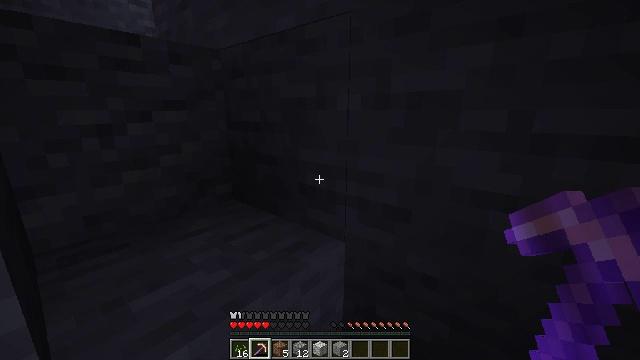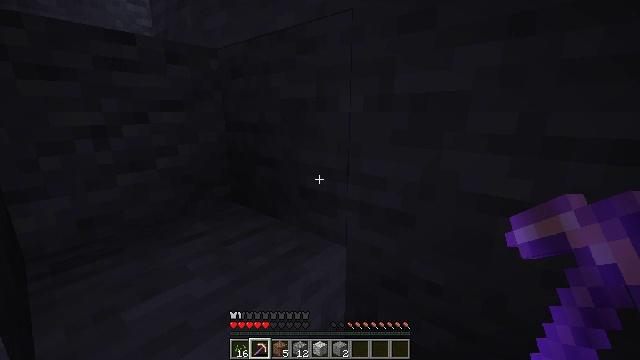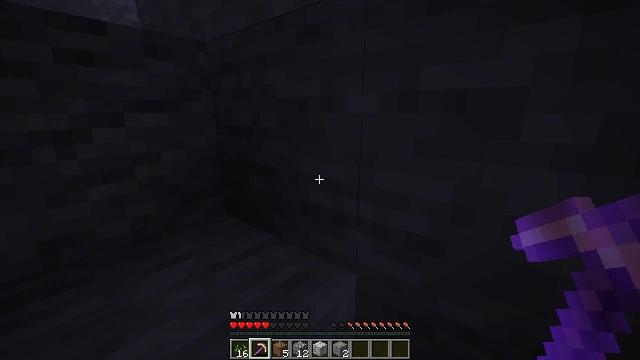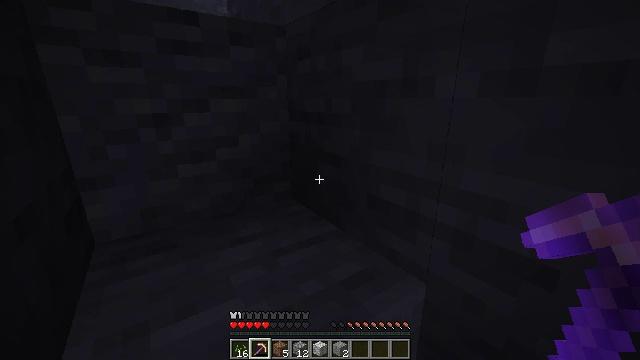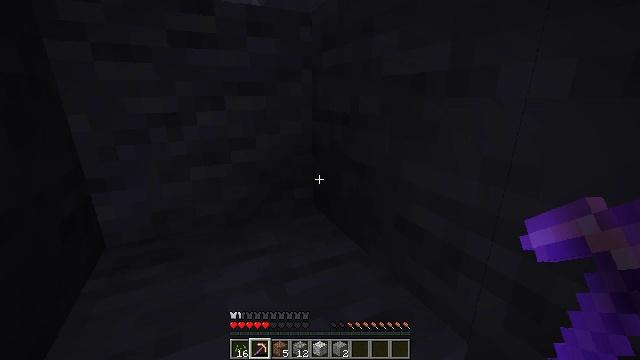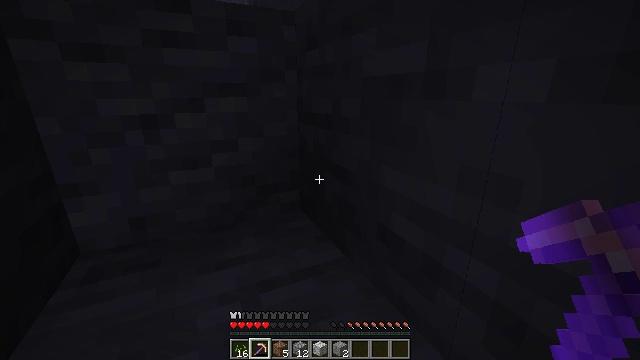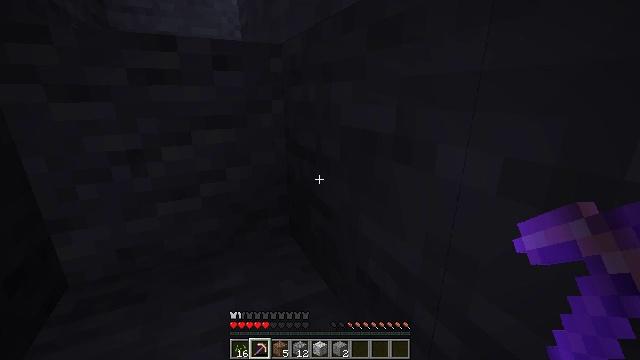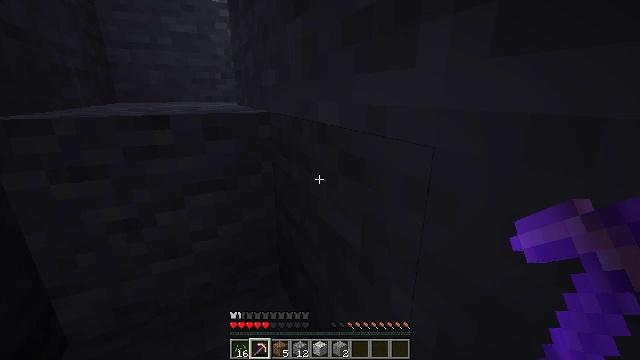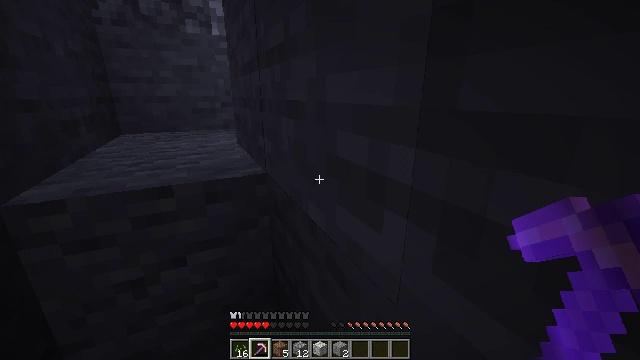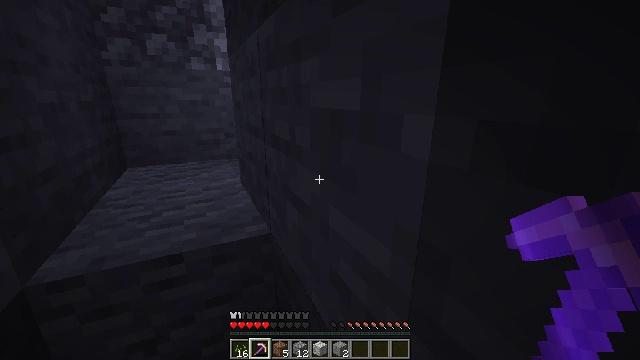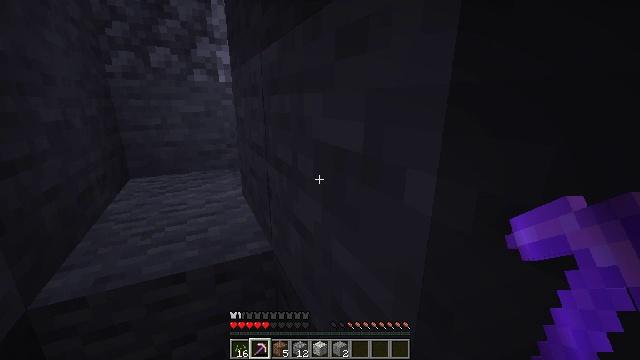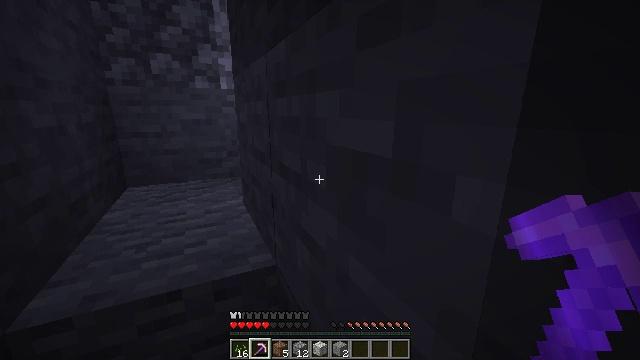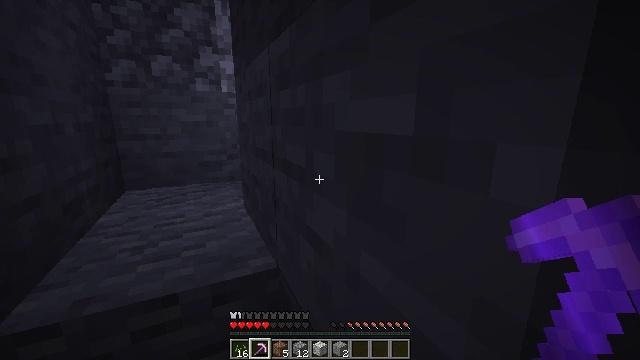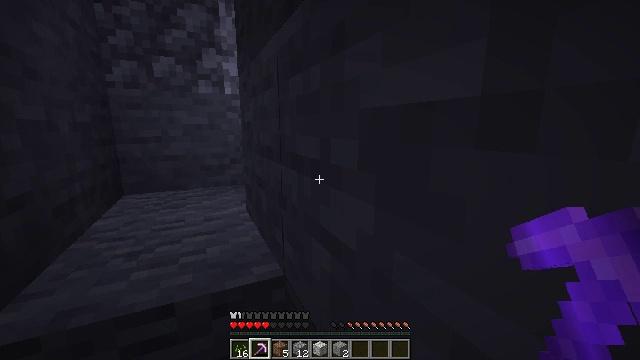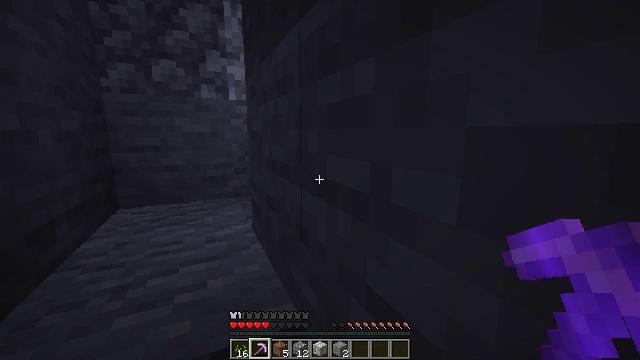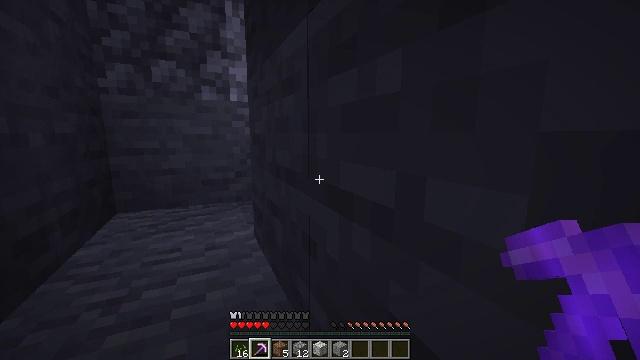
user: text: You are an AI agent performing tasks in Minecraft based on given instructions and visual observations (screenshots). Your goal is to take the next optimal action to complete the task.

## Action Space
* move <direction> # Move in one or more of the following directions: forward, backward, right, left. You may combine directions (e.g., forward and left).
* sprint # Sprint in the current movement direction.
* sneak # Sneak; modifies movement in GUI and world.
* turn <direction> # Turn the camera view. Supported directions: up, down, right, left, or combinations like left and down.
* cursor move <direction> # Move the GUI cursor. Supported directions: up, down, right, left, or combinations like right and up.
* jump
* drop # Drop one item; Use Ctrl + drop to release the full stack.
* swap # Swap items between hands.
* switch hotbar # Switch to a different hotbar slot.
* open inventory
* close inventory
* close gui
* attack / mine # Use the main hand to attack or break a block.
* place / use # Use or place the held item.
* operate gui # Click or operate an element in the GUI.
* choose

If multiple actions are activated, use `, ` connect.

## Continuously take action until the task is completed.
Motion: motion action
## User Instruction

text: Gather materials such as cobblestone.
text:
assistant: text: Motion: move forward
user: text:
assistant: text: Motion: move forward
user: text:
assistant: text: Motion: move forward, turn left and down
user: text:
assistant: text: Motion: move forward, turn left
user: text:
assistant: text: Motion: move forward
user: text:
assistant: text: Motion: move forward, jump
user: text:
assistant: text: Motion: move forward, jump
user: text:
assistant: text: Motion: move forward, jump
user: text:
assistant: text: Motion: move forward, jump
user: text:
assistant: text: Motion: move forward, jump
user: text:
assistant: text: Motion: move forward, turn up, jump
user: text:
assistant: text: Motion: move forward, turn up, jump
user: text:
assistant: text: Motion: move forward, turn up, jump
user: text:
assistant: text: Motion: move forward, turn up, jump
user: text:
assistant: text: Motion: move forward, jump
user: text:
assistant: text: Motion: move forward, jump
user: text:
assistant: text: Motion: move forward, turn up, jump
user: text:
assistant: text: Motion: move forward, turn up, jump
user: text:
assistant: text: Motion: move forward, turn up, jump
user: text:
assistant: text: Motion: move forward, turn up, jump
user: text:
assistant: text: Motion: move forward, jump
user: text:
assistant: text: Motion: move forward, jump
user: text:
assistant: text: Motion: move forward, jump
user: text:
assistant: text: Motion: move forward, jump
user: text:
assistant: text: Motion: move forward, jump
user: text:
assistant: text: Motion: move forward, jump
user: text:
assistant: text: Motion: move forward, jump
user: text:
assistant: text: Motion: move forward, jump
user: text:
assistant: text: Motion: move forward, jump
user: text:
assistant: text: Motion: move forward